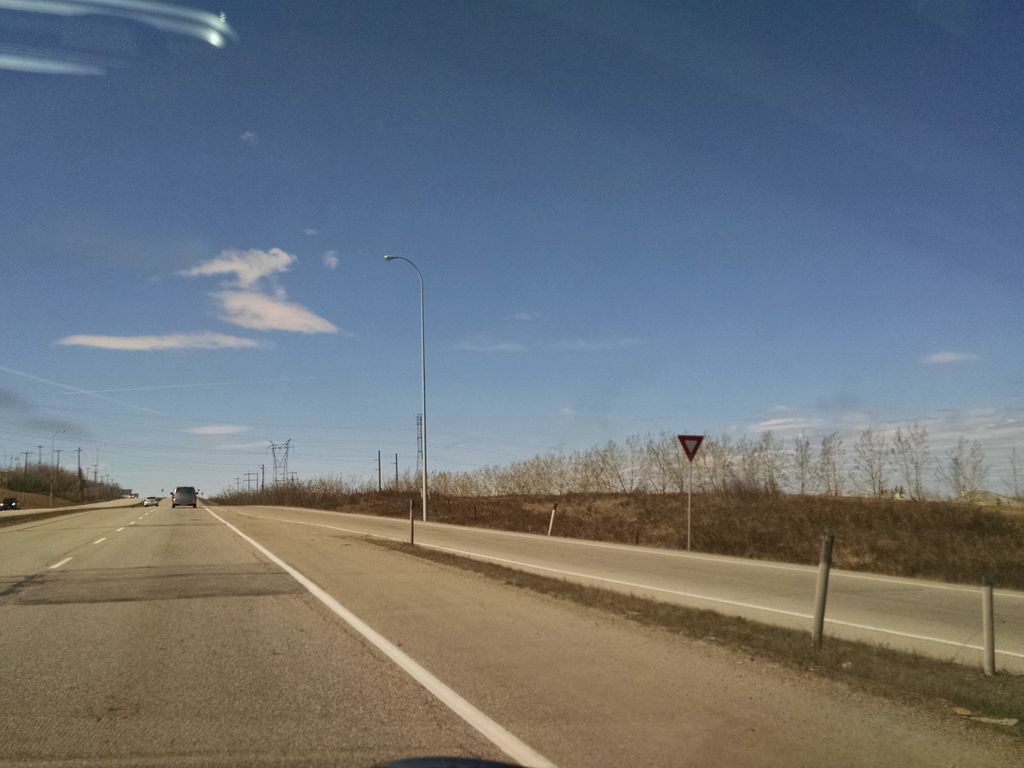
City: calgary